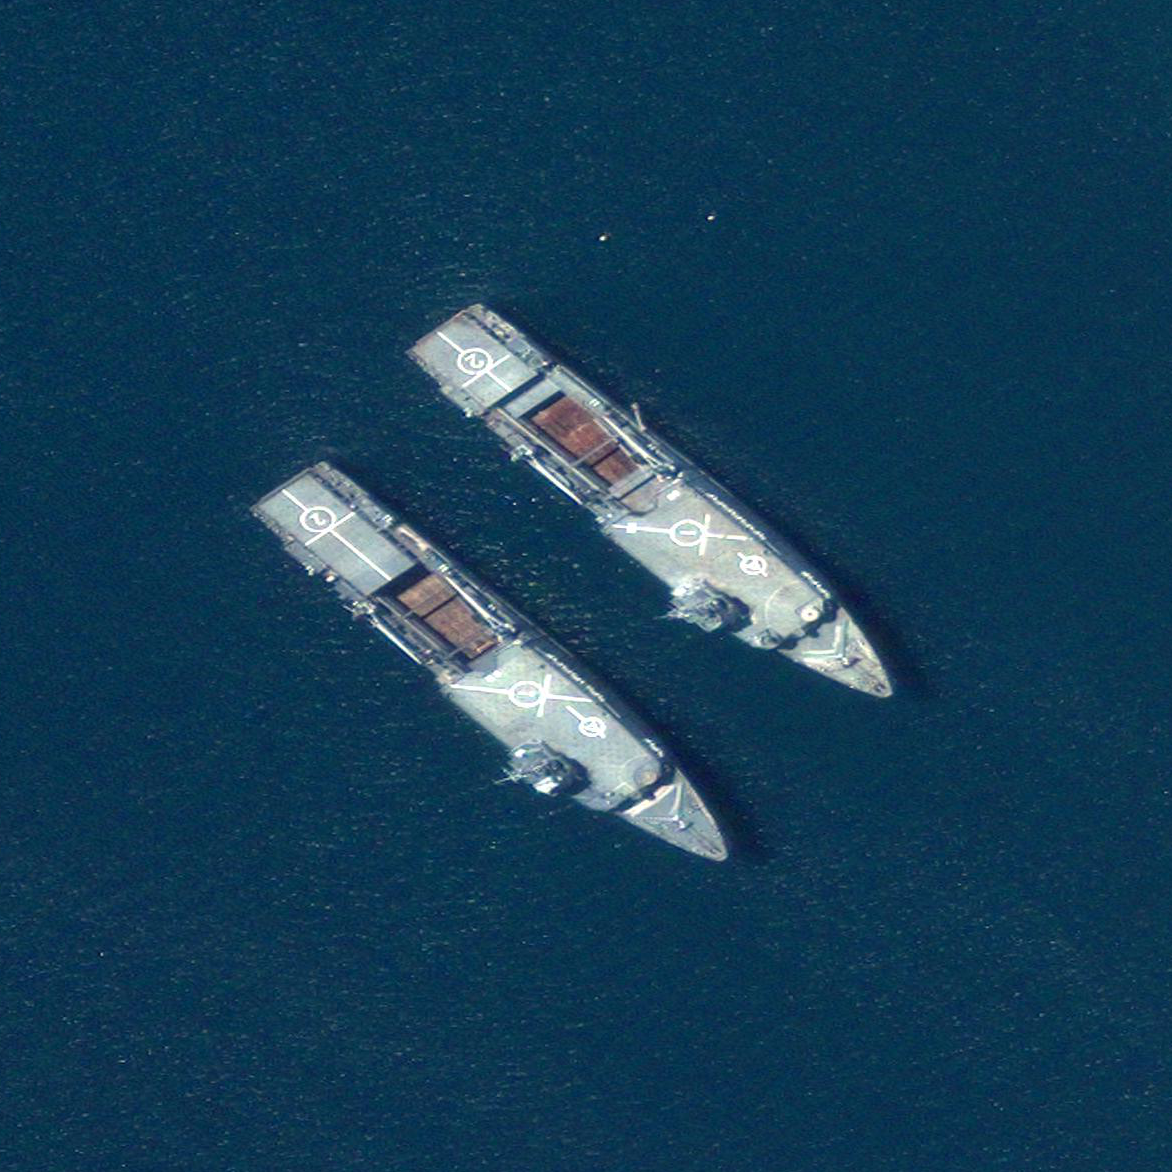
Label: combat